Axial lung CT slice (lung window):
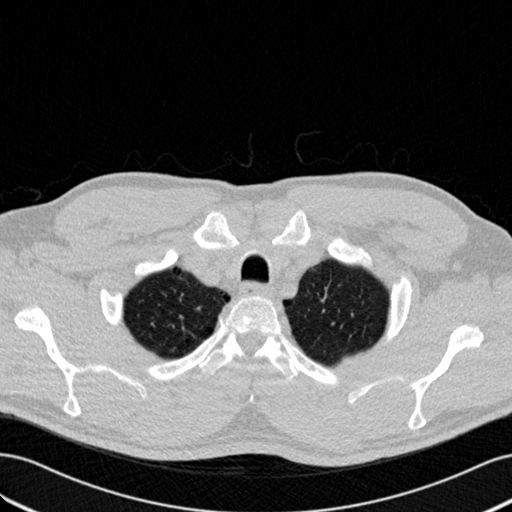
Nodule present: no